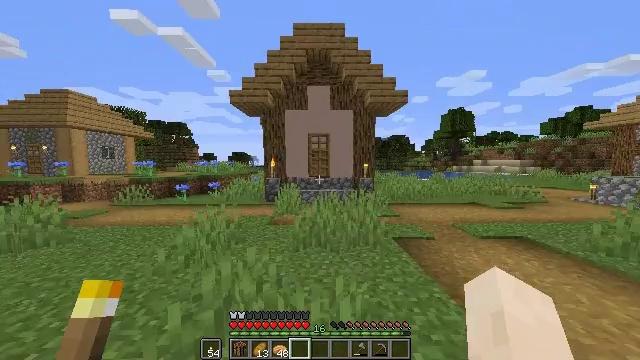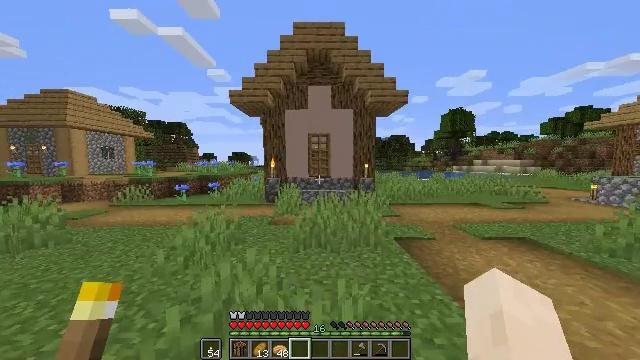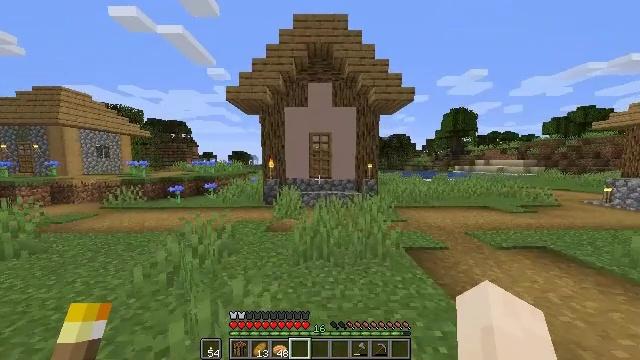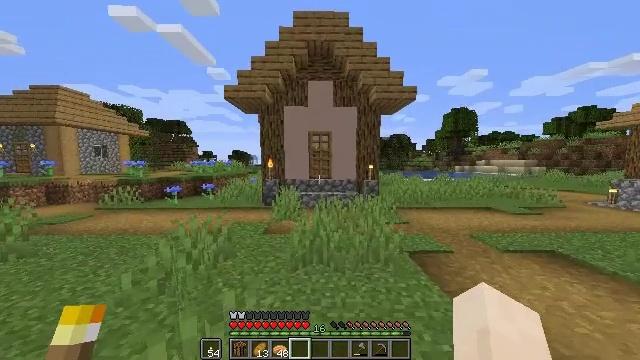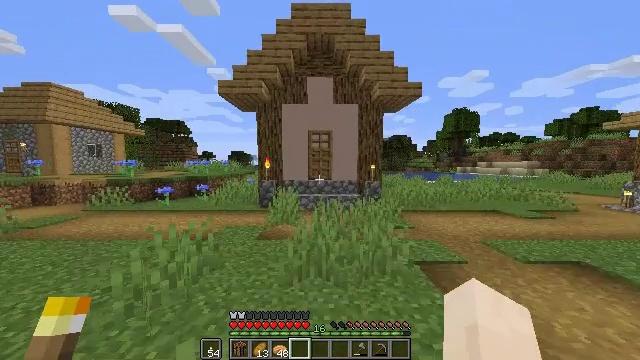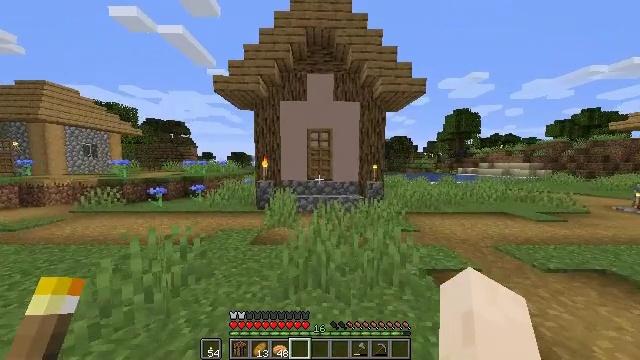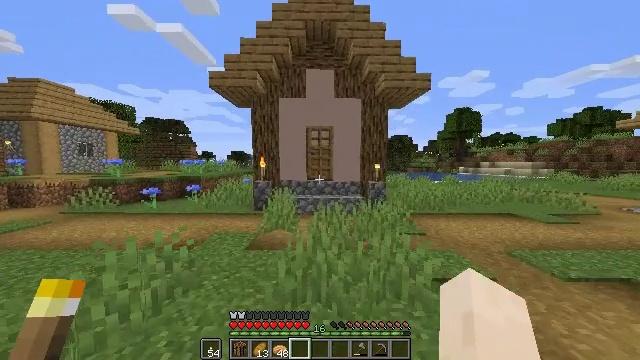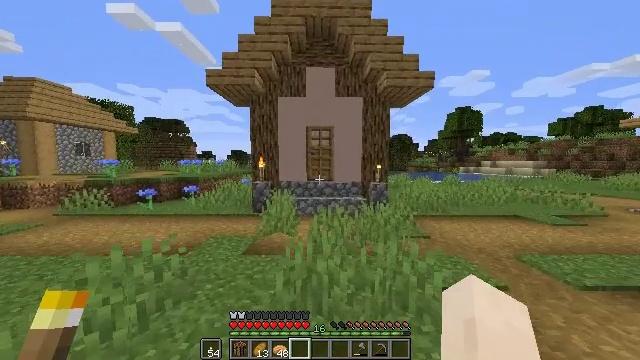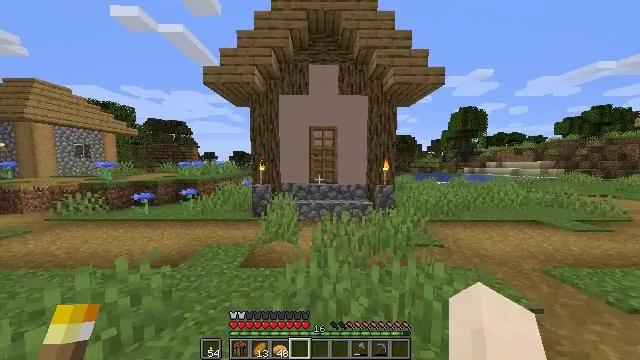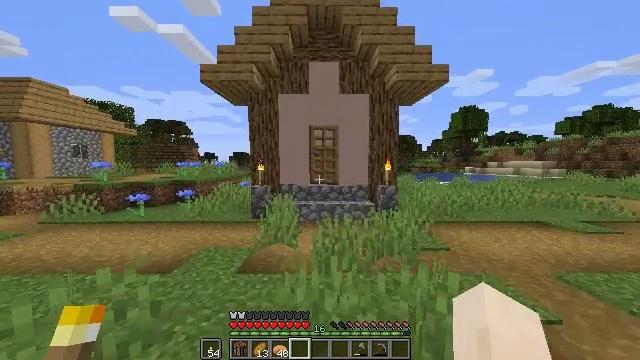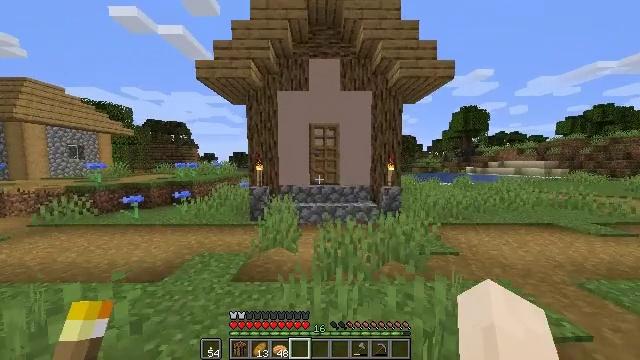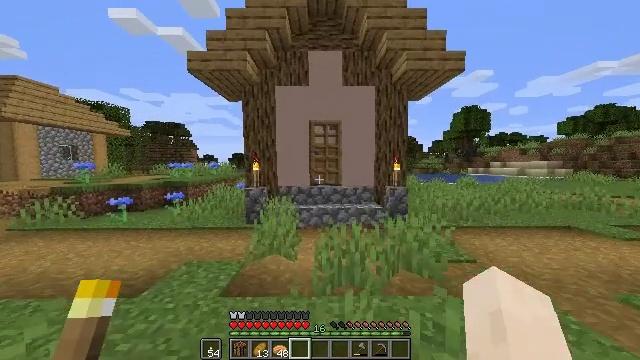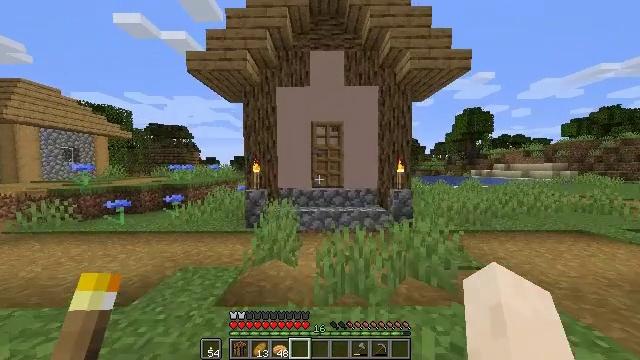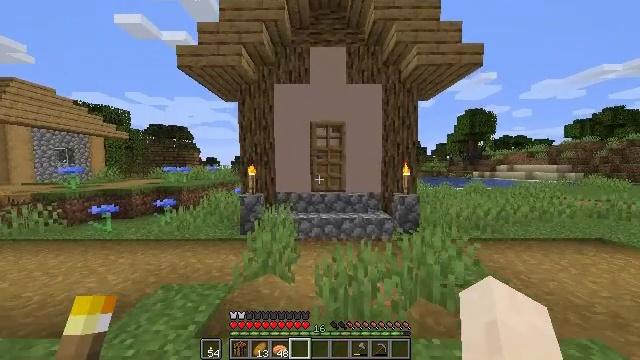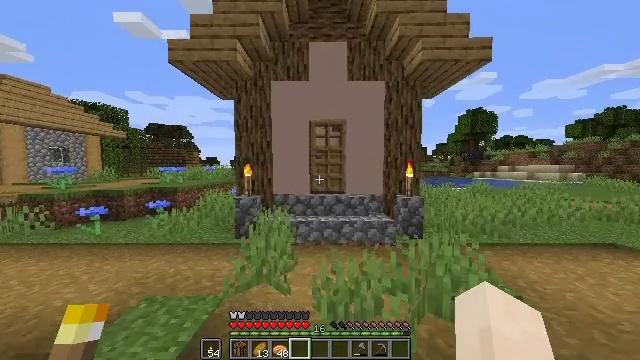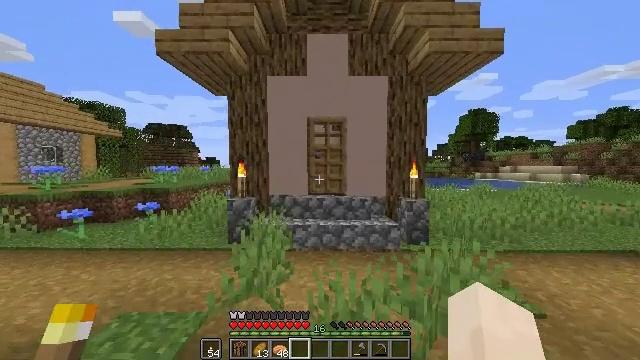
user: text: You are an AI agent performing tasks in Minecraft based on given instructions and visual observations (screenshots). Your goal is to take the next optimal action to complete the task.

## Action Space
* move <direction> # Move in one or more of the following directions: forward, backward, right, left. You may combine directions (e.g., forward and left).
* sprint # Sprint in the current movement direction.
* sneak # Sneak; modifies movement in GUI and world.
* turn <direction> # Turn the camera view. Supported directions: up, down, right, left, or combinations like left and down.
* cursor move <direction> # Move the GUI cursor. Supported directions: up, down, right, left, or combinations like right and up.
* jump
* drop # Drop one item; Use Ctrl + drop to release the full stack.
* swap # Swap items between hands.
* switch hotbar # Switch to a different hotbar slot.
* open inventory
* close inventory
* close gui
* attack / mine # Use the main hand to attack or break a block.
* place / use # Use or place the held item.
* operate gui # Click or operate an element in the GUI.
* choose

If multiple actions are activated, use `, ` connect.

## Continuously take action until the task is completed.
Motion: motion action
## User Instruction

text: Mine the brewing stand from your base.
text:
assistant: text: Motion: move forward
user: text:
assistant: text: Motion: move forward
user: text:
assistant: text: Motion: move forward
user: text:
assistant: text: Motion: move forward
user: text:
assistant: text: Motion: move forward
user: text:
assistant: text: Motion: move forward
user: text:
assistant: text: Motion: move forward
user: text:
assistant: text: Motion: move forward
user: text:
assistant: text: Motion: move forward
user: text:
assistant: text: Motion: move forward
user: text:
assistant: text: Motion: move forward
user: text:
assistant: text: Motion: move forward
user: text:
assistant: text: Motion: move forward
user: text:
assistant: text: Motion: move forward
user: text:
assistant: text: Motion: move forward
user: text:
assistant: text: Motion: move forward
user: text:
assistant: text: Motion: move forward
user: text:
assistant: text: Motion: move forward
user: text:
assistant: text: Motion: move forward
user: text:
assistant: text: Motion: move forward and move right
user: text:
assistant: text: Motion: move forward and move right
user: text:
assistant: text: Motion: move forward
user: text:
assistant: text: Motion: move forward
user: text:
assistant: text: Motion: move forward, turn left, use / place
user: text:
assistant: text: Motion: move forward, use / place
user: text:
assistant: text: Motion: move forward, use / place
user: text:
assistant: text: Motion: move forward
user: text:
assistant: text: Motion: move forward
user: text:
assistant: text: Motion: move forward, turn down
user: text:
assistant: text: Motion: move forward, turn right and down